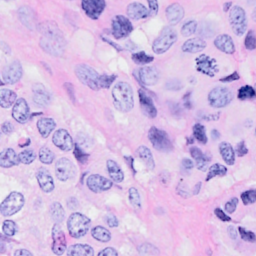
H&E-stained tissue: Breast